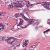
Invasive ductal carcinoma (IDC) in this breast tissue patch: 1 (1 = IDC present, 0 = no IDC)